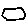
Label: hexagon